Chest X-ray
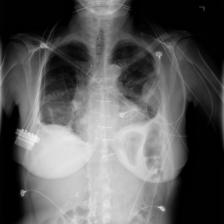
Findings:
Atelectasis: positive
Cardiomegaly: negative
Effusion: positive
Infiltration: negative
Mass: positive
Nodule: negative
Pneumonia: negative
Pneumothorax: negative
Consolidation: negative
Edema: negative
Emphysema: negative
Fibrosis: negative
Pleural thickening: negative
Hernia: negative